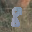
Label: 8